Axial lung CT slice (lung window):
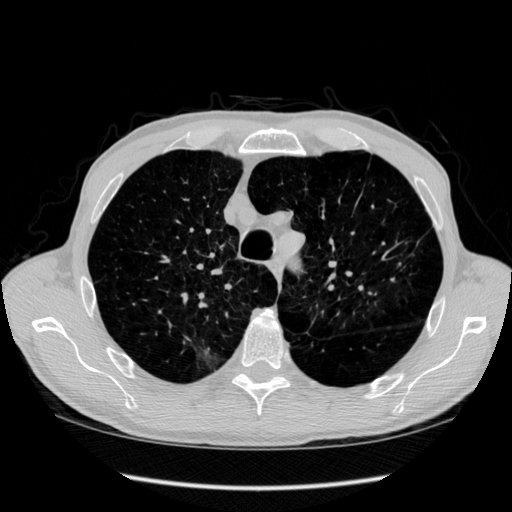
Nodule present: no